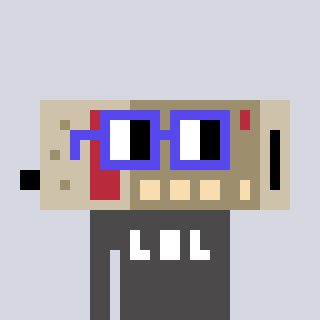
a pixel art character with square blue glasses, a cordless phone-shaped head and a grayscale-colored body on a cool background